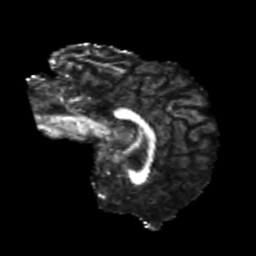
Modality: FA
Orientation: sagittal
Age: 23
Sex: male
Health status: healthy
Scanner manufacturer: philips
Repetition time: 7.388 s
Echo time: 0.08599 s